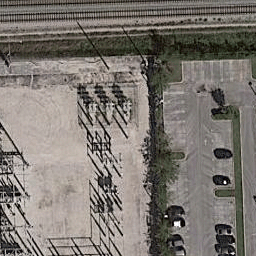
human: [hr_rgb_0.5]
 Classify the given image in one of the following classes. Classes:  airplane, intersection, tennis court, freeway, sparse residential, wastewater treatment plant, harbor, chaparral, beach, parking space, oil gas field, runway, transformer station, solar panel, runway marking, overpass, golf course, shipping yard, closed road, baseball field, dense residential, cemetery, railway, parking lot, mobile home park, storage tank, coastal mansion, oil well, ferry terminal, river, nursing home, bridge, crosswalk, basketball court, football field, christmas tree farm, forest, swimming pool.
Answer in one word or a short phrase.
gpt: transformer station